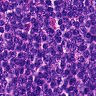
Metastatic tissue present: no